Question: I am a newbie concerning opencv, and i would like to have some advices on how to proceed an image denoising and splitting.
I am currently working on object recognition with a kinect-like. At the end of the process , i get this type of picture:

The pink color is totally arbitrary by the way i can use another one if it's recommended)
In this case i would like to:
1. De-noise the picture.
2. split the different objects in the picture into multiple pictures, one picture for each objects.
About the 1:
I know few noise filtering that mainly filter based on frequency and pattern, is it possible to filter objects that aren't "large" enough?
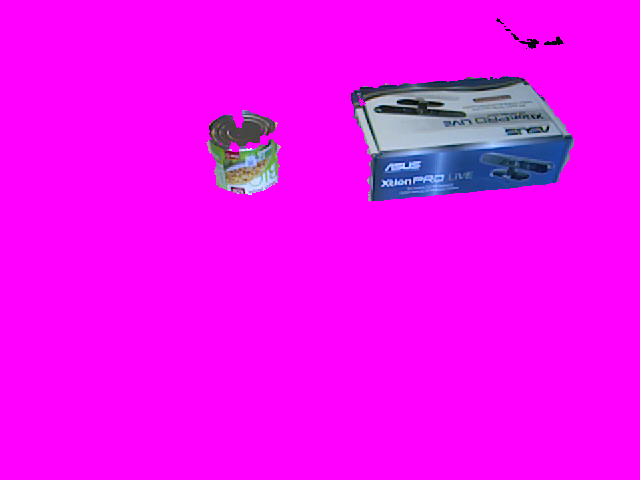
Answer: You can try this:
1. Set all pink colors to black (background) and all others to white (foreground).
2. Use findContours() to find all contours of each object, i.e. 3 in your case.
3. Based on the contour information of each object, you can select any object that you want. You can also filter out small objects by checking their contour area.